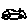
Label: car